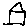
Label: house